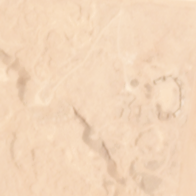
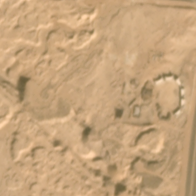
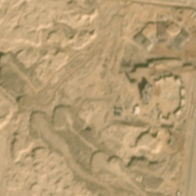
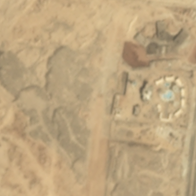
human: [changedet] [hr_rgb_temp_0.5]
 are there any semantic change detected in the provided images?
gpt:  the land becomes rugged .

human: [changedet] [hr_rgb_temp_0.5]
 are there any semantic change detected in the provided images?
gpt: some boxes are put on the sand with water in the middle at the right corner of the scene .

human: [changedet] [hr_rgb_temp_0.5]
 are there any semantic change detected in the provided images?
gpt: a large construction site appears .

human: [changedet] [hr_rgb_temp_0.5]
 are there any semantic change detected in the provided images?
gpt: the construction site appeared and land became rugged .

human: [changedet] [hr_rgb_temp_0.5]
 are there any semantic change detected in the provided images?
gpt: some sparse building are constructed on bareland and some roads appeared .